Field crop: tomato
Growth stage: 1
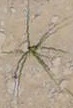
Species: cyperus